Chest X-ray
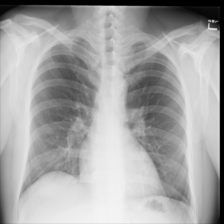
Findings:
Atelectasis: negative
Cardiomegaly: negative
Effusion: negative
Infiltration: negative
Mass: negative
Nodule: negative
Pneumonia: negative
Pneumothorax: negative
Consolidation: negative
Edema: negative
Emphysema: negative
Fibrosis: negative
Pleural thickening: negative
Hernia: negative